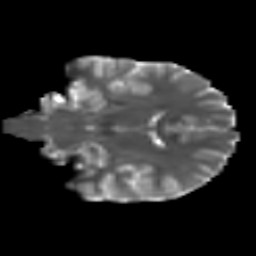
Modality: T2w
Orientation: coronal
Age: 16
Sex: male
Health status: ill
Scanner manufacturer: ge
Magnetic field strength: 3 T
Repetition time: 6.752 s
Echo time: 0.079 s